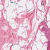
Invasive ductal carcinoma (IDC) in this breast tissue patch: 0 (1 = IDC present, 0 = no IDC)